Field crop: maize
Growth stage: 2
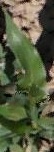
Species: maize